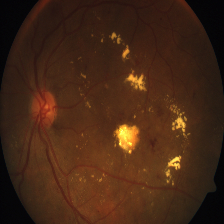
Diabetic retinopathy grade: Severe